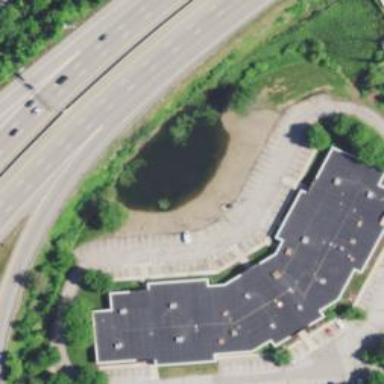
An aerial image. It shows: Street-side parking area.